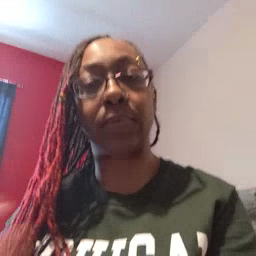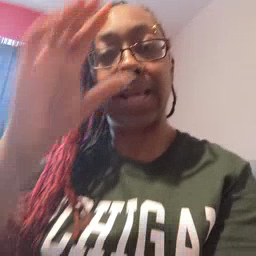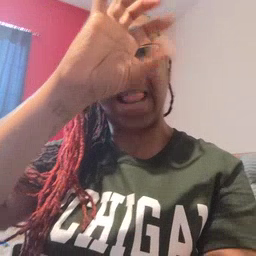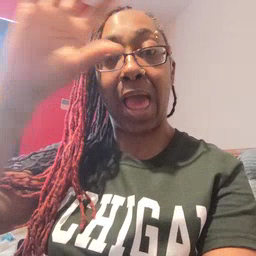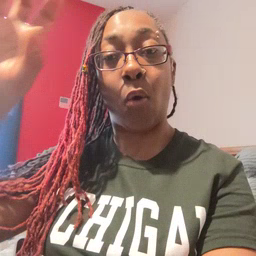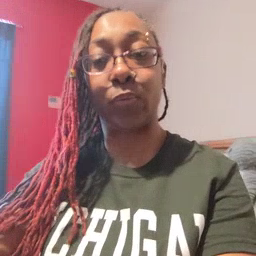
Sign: cloud